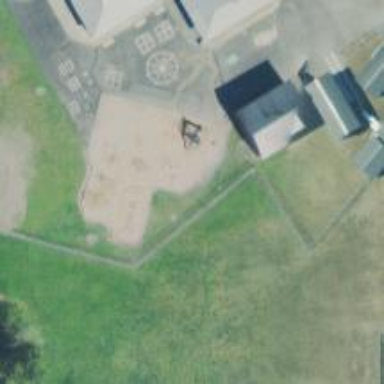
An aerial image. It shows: Playground area for leisure land.